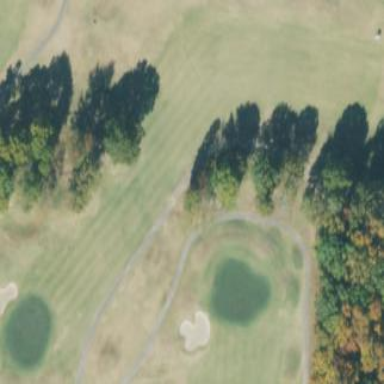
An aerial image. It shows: Grassy area designated as golf fairway.